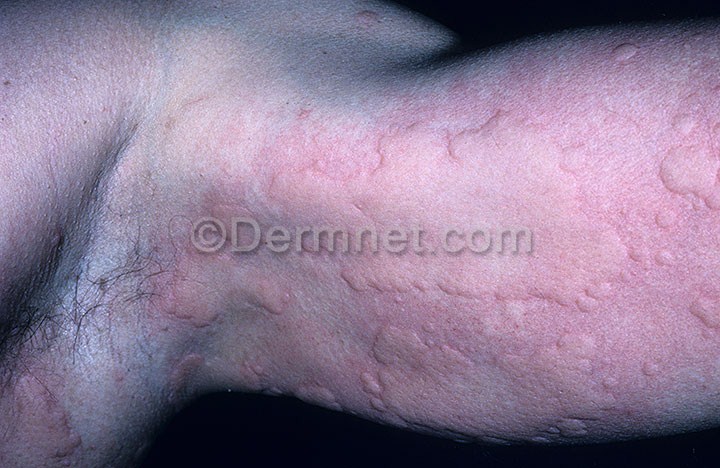
Disease: Urticaria Hives